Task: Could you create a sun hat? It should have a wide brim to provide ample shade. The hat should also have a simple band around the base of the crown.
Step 13:
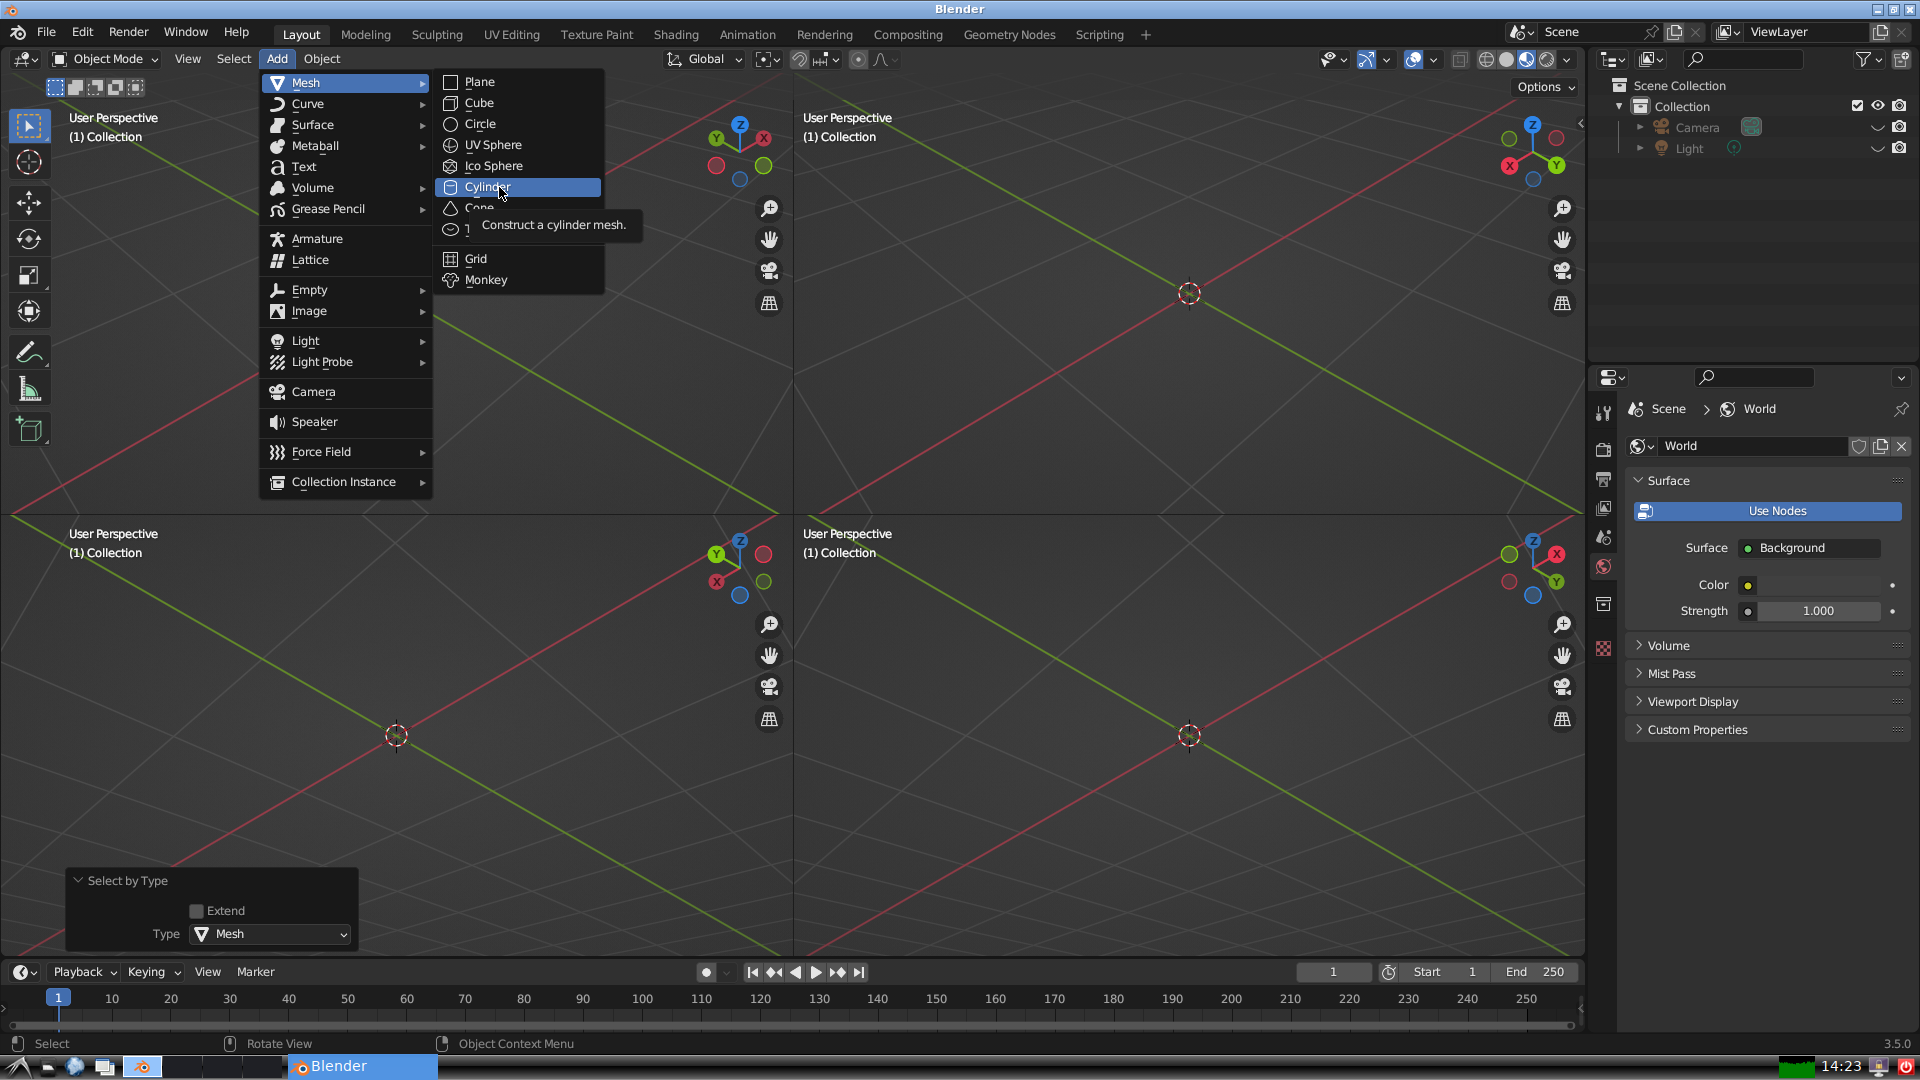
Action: click: no